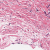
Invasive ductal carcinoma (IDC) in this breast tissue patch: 0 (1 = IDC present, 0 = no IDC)